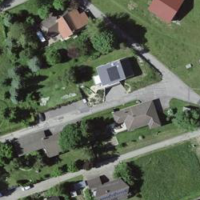
EUNIS habitat code: 55
Species observed at this site:
Prunus padus